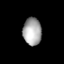
Tissue: lung
Cell type: Myeloid cells
Senescence score: 0.2121
Nuclear area (px): 491
Mean DAPI intensity: 169.495